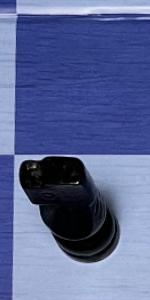
Label: Knight_Black